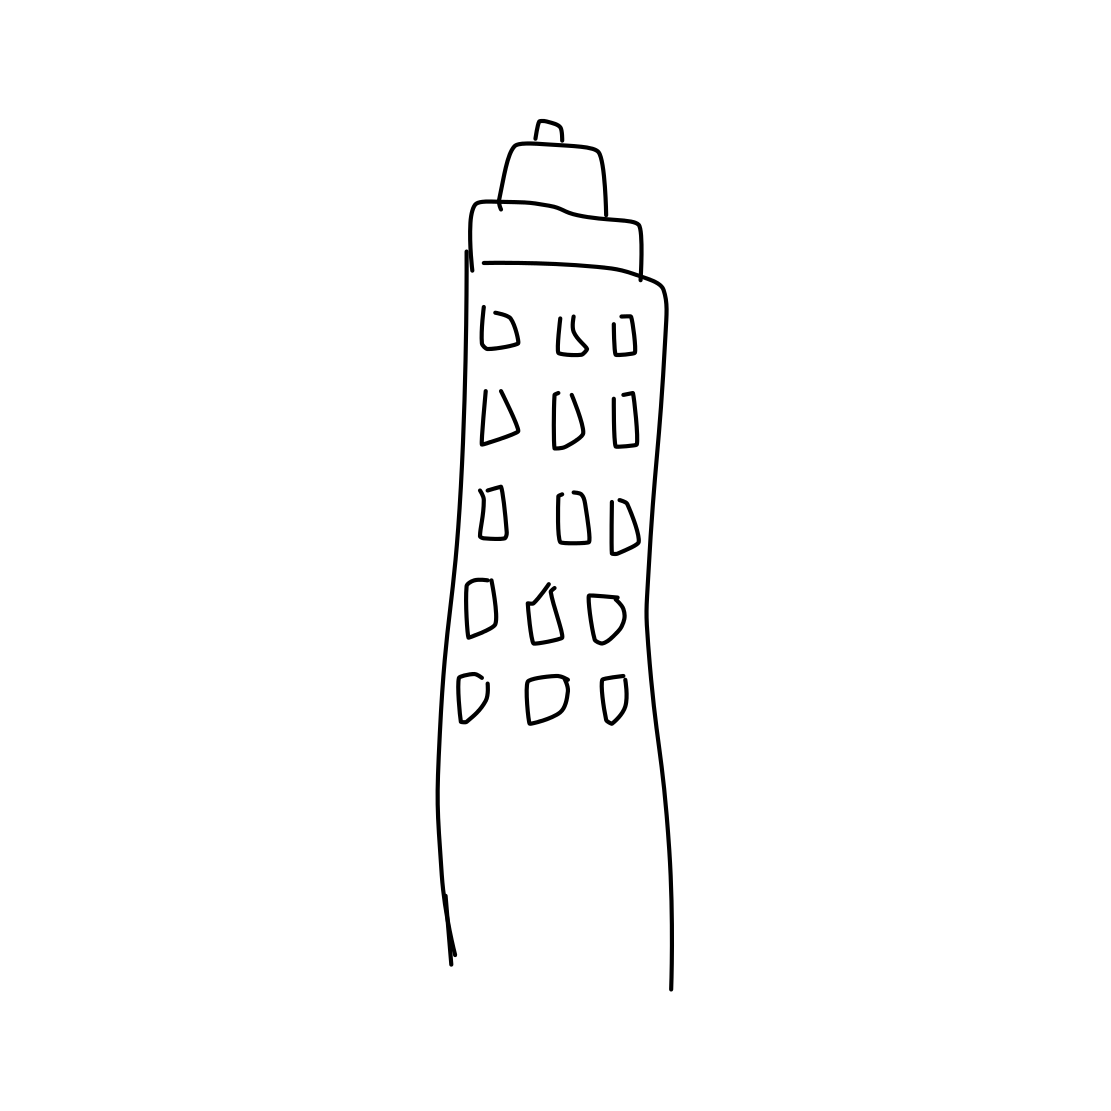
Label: skyscraper